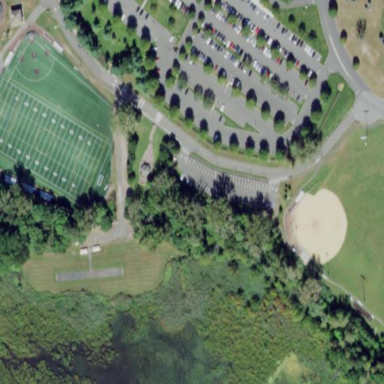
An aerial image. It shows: Recreation ground that serves as park.